Field crop: maize
Growth stage: 2
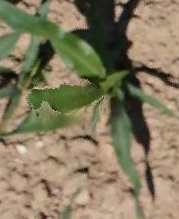
Species: maize